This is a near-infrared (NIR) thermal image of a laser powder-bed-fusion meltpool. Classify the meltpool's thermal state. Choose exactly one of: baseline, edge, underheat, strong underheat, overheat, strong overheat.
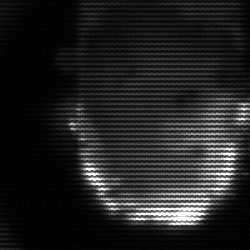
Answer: baseline